Question: I have a dataset in which a value ('mean') can or cannot fall within an interval given by 'lower.bound' and 'upper.bound'. I would like to plot this using 'lattice' and have achieved something really nice, but there are still three things missing, I don't know how to tackle (I am relatively new to 'lattice').
'''
df <- read.table("http://pastebin.com/raw.php?i=FQh6F12t")
require(lattice)
lattice.options(default.theme = standard.theme(color = FALSE))
head(df)
## code topic problem mean lower.bound upper.bound consistent
## 7 A04C coke MP 99.5 36.45 95.95 0
## 8 A04C coke MT 47.5 22.78 100.00 1
## 11 A04C girl MP 50.0 4.75 9.75 0
## 12 A04C girl MT 99.5 20.00 100.00 1
## 23 A14G coke MP 88.5 21.25 66.75 0
## 24 A14G coke MT 82.5 48.36 100.00 1
dotplot(lower.bound + mean + upper.bound ~ code | problem * topic,
data = df, pch = c(6, 3, 2), scales = list(x = list(draw = FALSE)),
as.table = TRUE)
'''
This produces:

The down-arrows/triangles indicate the lower bound, the up arrows/triangles indicate the upper bound and the '+' marks the 'mean'. The following things I would like to add to the plot but have no idea how (besides obviously customizing the panel function):
1. Conditional pch based on whether or not a mean value is inside the interval. The variable consistent indicates this (0 = outside the interval). pch should be 1 for values inside and 3 for values outside the interval. (pch for the lower- and upper bound should remain unchanged)
2. Marking the interval. I would like to draw a thicker line between the lower.bound and upper.bound at each x-axis tick.
3. Add the proportion of values outside the interval to the panel headers (e.g., MP; 58.6% to the panel in the upper left corner).
For 1 and 2 my problem obviously is, that I don't know how to deal with custom panel function when having multiple y variables (i.e., how to write conditional panel functions based on this). But I couldn't find anything on it.
For 3, the proportion of values outside the interval is given by something like:
'''
1 - with(df, tapply(consistent, list(topic, problem), mean))
## MP MT
## coke 0.5862 0.1724
## girl 0.8276 0.1724
'''
If the answer would furthermore include a nice ordering of levels on the x-axis that would definitely be a plus. The order can change in every panel (i.e., even in panels above each other the same x-axis tick can correspond to a different level of 'code'). But this is not important.
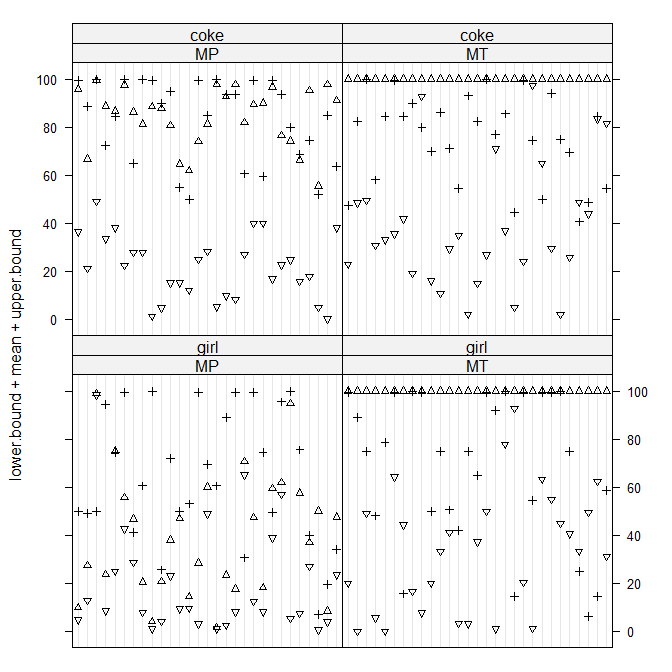
Answer: Well, this isn't real pretty, but it should get the real job (showing you how to get this kind of plot working) done.
The basic idea is to rewrite the formula so that it doesn't have a bunch of names on its LHS (i.e. 'lower.bound + mean + upper.bound'). That syntax is equivalent to specifying a 'groups=' term, which ends up triggering 'panel.superpose()' which is kind of a pain to customize in the way you want.
Instead, I just include 'mean' on the LHS, and then use 'subscripts' inside of the custom panel function to pick out in each case the matching elements of 'upper.bound' and 'lower.bound'.
I'm hoping the rest is pretty self explanatory:
'''
LABS <- LETTERS[1:4]
with(df,
dotplot(mean ~ code | problem * topic,
lb=lower.bound, ub=upper.bound, mpch = c(3,1)[consistent+1],
ylim = extendrange(c(0,100)),
panel = function(x, y, lb, ub, mpch, ..., subscripts) {
panel.dotplot(x, y, ..., pch=mpch[subscripts])
lpoints(x, lb[subscripts], pch=6)
lpoints(x, ub[subscripts], pch=2)
lsegments(x,lb[subscripts],x,ub[subscripts],col="grey60")
ltext(x=x[3], y=95, LABS[panel.number()], col="red",fontface=2)
},
scales = list(x = list(draw = FALSE)), as.table = TRUE)
)
'''